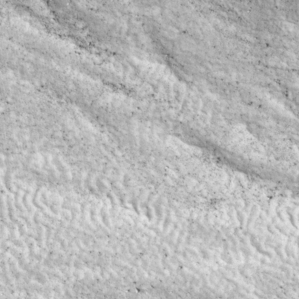
Label: non_frost